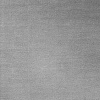
Atmospheric dust classification: dusty